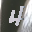
Label: 4